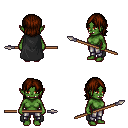
a pixel art fantasy rpg character, female body template, orc, green skin, black cape, metal pants, brown long bangs hairstyle, spear, four views (front, back, left, right), 2x2 character sprite sheet, small pixel art, hard edges, no anti-aliasing